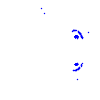
Particle: pion